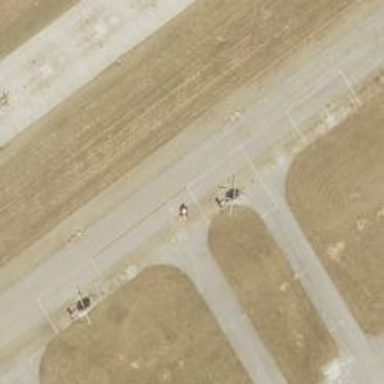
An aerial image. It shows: Runway surface made of asphalt at airport.